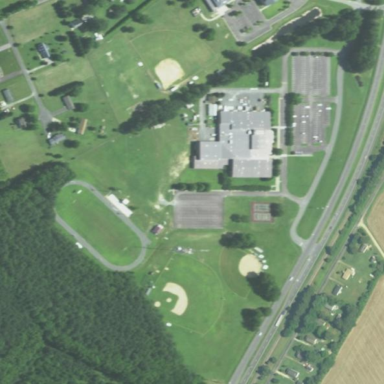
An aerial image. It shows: School.